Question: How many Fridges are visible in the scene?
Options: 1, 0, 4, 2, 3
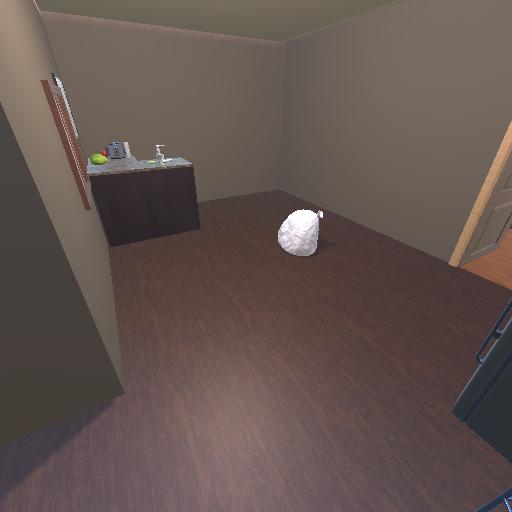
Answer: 1